Aerial crown-view tile of a tropical tree (Barro Colorado Island, Panama), acquired 20250414:
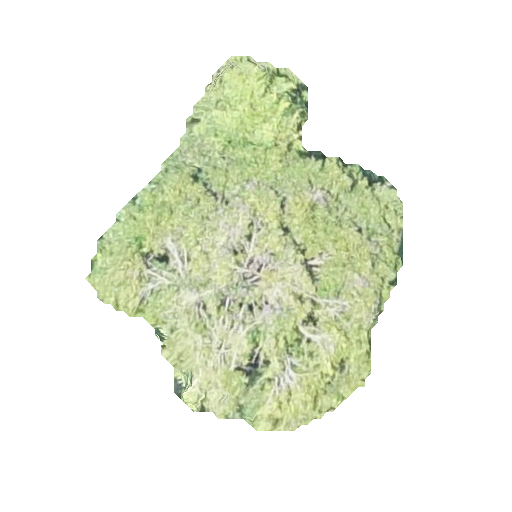
Species: Prioria copaifera
GBIF accepted scientific name: Prioria copaifera
Crown area: 108.546 m²